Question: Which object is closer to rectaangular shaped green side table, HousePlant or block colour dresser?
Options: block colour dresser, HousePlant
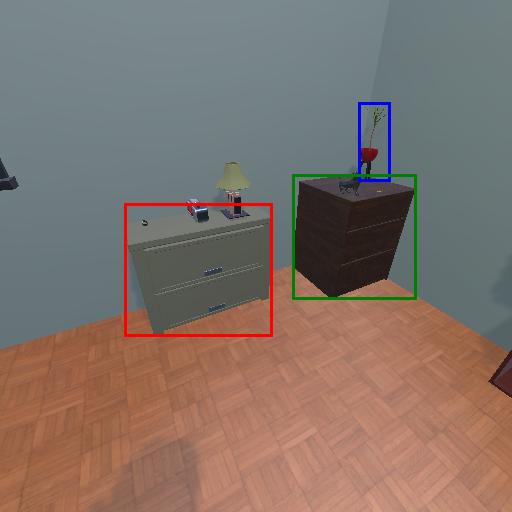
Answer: block colour dresser